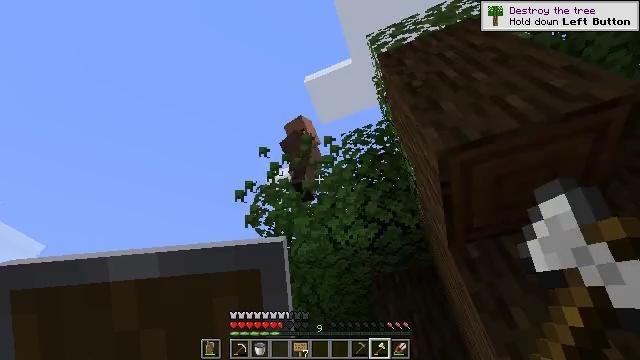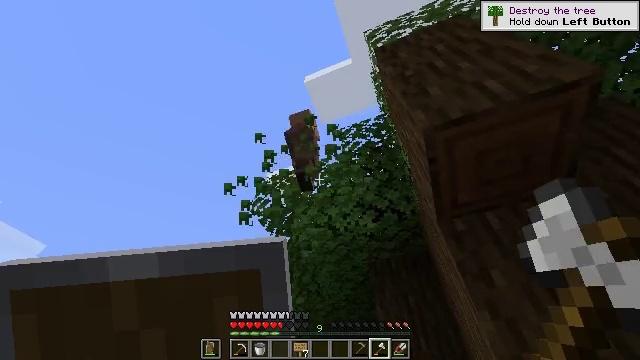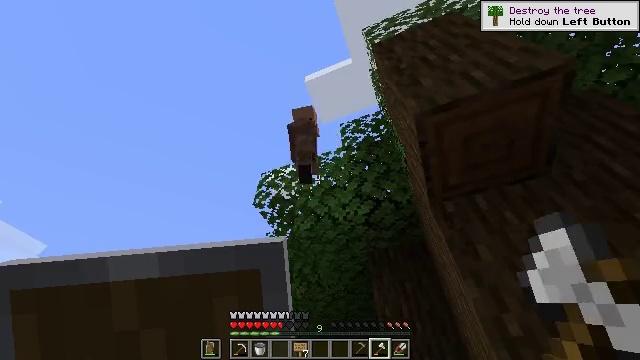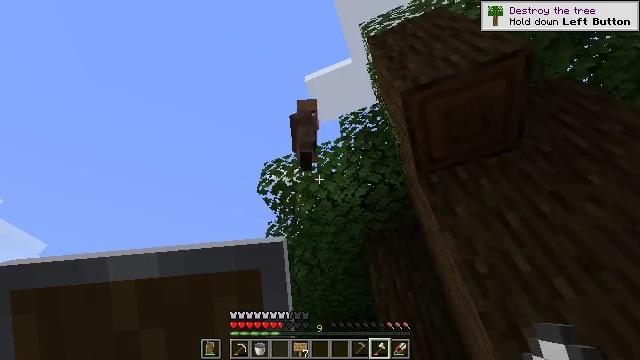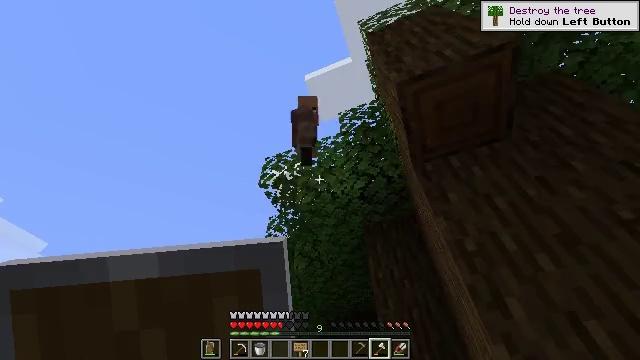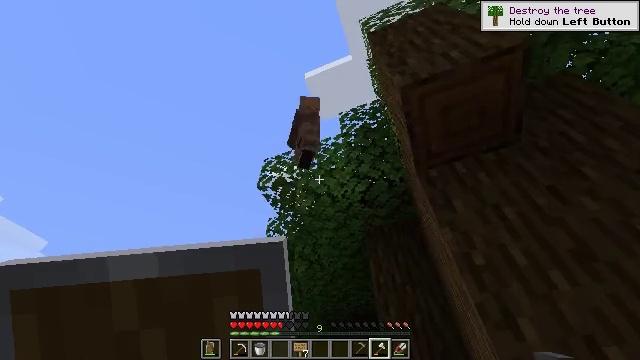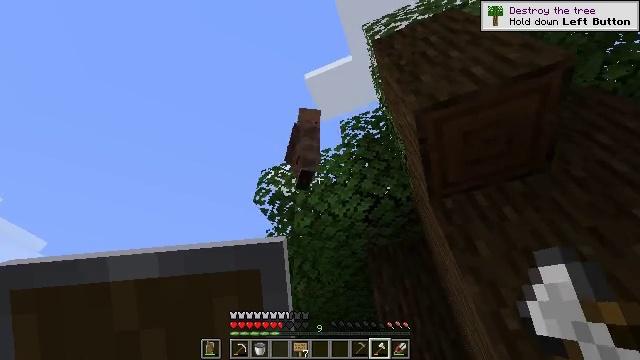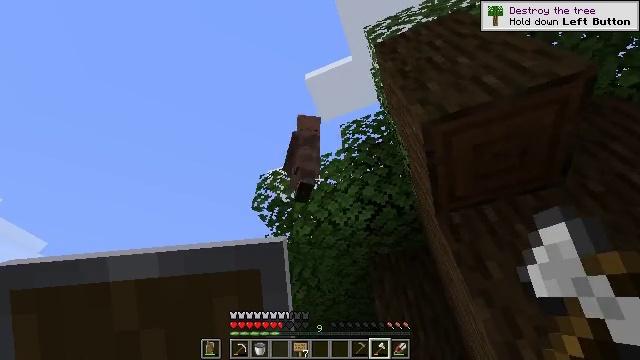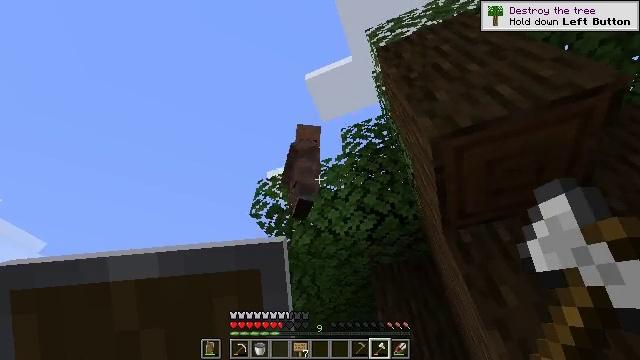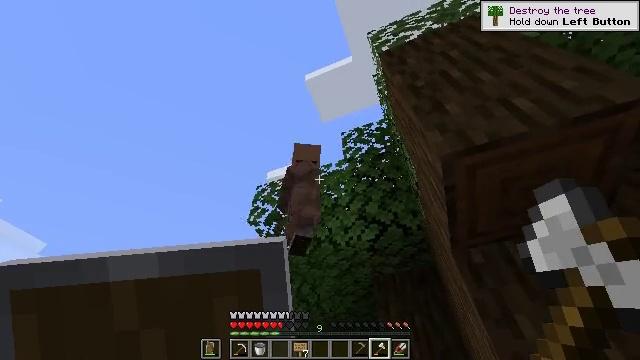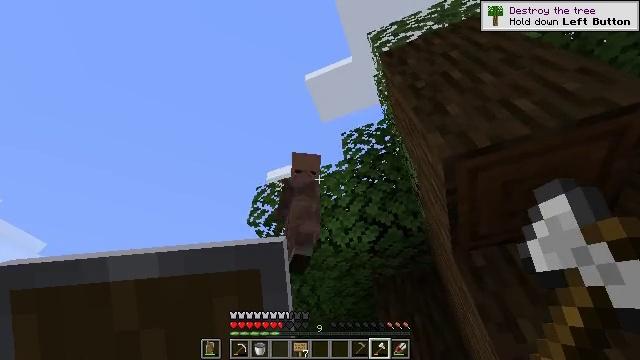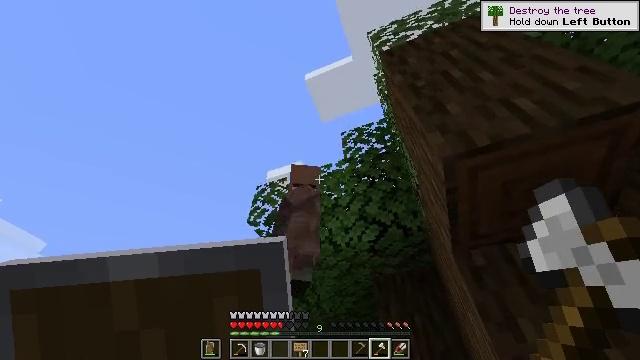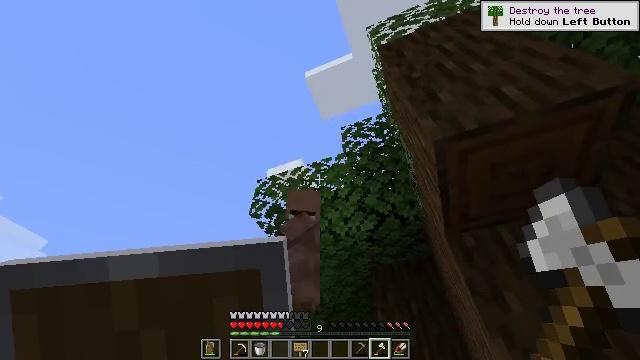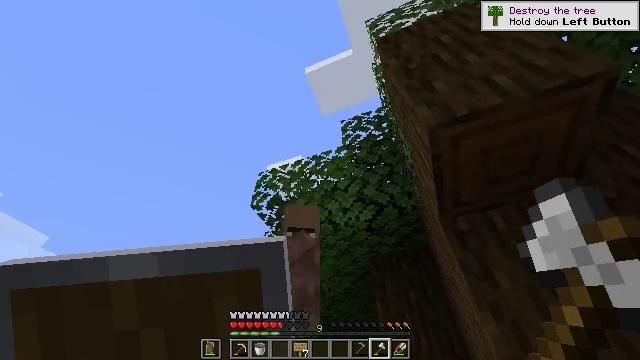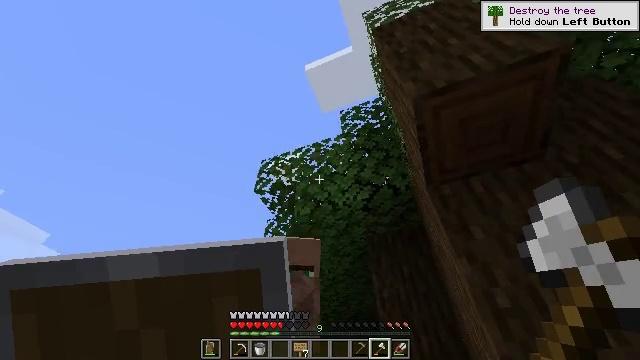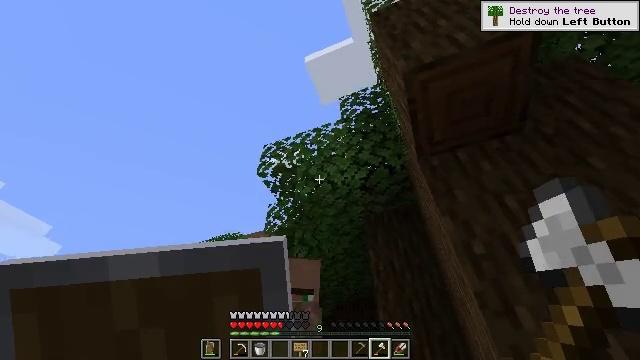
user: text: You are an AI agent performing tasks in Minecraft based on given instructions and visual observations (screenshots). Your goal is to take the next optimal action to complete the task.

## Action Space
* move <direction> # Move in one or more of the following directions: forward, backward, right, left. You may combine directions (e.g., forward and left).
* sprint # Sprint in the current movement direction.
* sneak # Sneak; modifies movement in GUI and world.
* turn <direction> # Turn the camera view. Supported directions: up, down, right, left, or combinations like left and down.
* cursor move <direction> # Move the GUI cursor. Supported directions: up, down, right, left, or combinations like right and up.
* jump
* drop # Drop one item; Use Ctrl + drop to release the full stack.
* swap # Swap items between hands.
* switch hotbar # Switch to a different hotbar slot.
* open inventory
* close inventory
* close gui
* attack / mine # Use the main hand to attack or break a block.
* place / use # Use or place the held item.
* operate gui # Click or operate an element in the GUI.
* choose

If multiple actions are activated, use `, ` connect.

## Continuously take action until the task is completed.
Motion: motion action
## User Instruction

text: Gather hay blocks from the farm.
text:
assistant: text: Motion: attack / mine, jump
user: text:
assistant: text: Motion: attack / mine, jump
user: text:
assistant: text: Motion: attack / mine, jump
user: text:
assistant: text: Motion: attack / mine, jump
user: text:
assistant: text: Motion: attack / mine, jump
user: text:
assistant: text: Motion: jump
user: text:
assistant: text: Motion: jump
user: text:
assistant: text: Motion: jump
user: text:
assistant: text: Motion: jump
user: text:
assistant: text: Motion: no_op
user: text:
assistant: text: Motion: no_op
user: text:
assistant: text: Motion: no_op
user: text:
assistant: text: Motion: no_op
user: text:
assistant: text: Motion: no_op
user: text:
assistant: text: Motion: turn down
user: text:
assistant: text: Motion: turn left and down
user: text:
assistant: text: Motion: turn left and down
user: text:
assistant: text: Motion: turn left and down
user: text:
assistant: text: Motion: turn right and down
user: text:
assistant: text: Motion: turn right and down
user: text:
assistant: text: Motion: turn right and down
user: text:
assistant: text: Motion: turn down
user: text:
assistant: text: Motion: turn down
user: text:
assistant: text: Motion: turn down
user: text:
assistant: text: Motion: no_op
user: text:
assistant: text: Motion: no_op
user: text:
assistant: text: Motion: no_op
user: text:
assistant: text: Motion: no_op
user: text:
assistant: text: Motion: no_op
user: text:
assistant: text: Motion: no_op